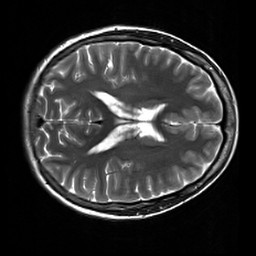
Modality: T2w
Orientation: axial
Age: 32
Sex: female
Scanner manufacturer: siemens
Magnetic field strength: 3 T
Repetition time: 7 s
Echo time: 0.09 s